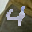
Label: 4